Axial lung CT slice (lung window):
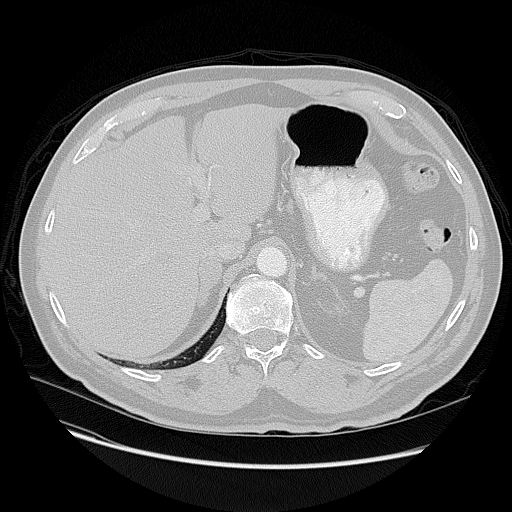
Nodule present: no